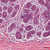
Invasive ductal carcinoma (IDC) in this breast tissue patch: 0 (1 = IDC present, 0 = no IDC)